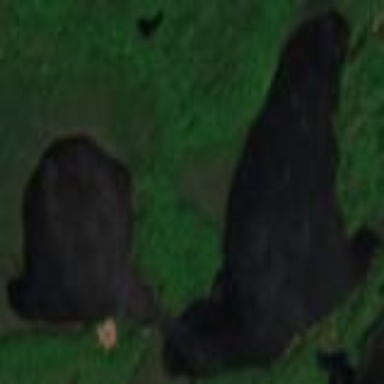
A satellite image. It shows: Beautiful lake surrounded by nature.